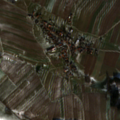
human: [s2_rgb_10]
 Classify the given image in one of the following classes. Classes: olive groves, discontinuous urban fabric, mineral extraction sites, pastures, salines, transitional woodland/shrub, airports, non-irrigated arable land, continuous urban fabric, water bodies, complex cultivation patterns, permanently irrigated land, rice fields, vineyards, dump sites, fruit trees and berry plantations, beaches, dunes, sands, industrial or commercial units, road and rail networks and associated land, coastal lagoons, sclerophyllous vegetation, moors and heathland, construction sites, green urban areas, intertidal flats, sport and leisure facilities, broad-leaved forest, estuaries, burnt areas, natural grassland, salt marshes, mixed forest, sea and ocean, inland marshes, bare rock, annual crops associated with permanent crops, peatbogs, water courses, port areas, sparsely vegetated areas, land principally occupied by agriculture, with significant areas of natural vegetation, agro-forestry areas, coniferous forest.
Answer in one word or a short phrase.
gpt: discontinuous urban fabric, non-irrigated arable land, coniferous forest